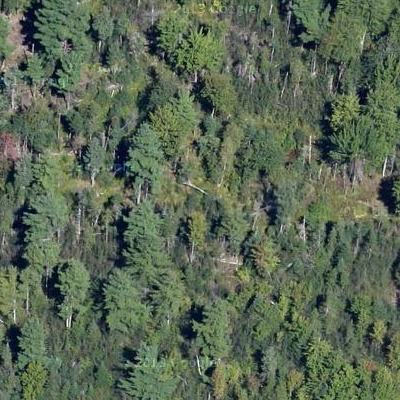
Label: eForest